Question: I am currently developing an app wherein I need the feature to hide the toolbar on scrolling down (like Google+). I am facing issues with it's rendering of toolbar on scroll. Here is how it looks now -

I want the toolbar to simply hide on scroll down, but here the view is partially covering the toolbar and after that only toolbar is hiding.
This is the layout code -
'''
<FrameLayout xmlns:android="http://schemas.android.com/apk/res/android"
xmlns:tools="http://schemas.android.com/tools"
android:layout_width="match_parent"
android:layout_height="match_parent"
tools:context="org.step.main.MainActivity">
<android.support.v7.widget.Toolbar
android:id="@+id/toolbarone"
android:layout_width="match_parent"
android:layout_height="?attr/actionBarSize"
android:background="?attr/colorPrimary"/>
<android.support.v7.widget.RecyclerView
android:id="@+id/list"
android:layout_width="match_parent"
android:layout_height="match_parent"
android:paddingTop="?attr/actionBarSize"
android:clipToPadding="false"
tools:context=".MainActivity"
/>
</FrameLayout>
'''
And here is the 'Activity' code -
'''
mRecyclerView = (RecyclerView) findViewById(R.id.list);
mRecyclerView.setLayoutManager(new LinearLayoutManager(this));
mRecyclerView.setItemAnimator(new DefaultItemAnimator());
mRecyclerView.setOnScrollListener(new HidingScrollListener() {
@Override
public void onHide() {
hideViews();
}
@Override
public void onShow() {
showViews();
}
});
private void hideViews() {
mToolbar.animate().translationY(-mToolbar.getHeight()).setInterpolator(new AccelerateInterpolator(2));
}
private void showViews() {
mToolbar.animate().translationY(0).setInterpolator(new DecelerateInterpolator(2));
}
'''
Can someone explain why is this happening?
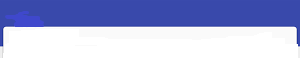
Answer: I got it after reading this line on 'FrameLayout' doc -
'''
"Child views are drawn in a stack, with the most recently added child on top."
'''
So, I interchanged the position of 'Toolbar' and 'RecyclerView' and it worked. Here, 'Toolbar' is rendered after 'RecyclerView', so it is higher in the stack.
'''
<FrameLayout xmlns:android="http://schemas.android.com/apk/res/android"
xmlns:tools="http://schemas.android.com/tools"
android:layout_width="match_parent"
android:layout_height="match_parent"
tools:context="org.step.main.MainActivity">
<android.support.v7.widget.RecyclerView
android:id="@+id/list"
android:layout_width="match_parent"
android:layout_height="match_parent"
android:paddingTop="?attr/actionBarSize"
android:clipToPadding="false"
tools:context=".MainActivity"
/>
<android.support.v7.widget.Toolbar
android:id="@+id/toolbarone"
android:layout_width="match_parent"
android:layout_height="?attr/actionBarSize"
android:background="?attr/colorPrimary"/>
</FrameLayout>
'''